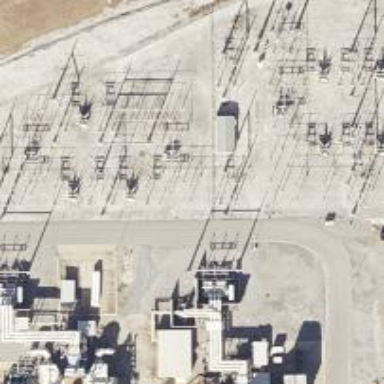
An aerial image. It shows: Switch for power supply.